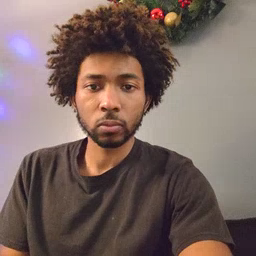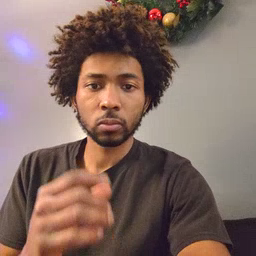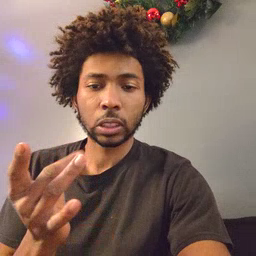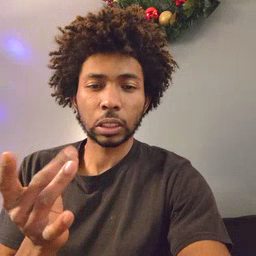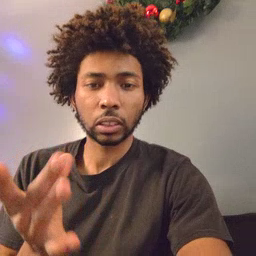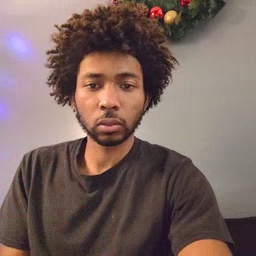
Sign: sticky